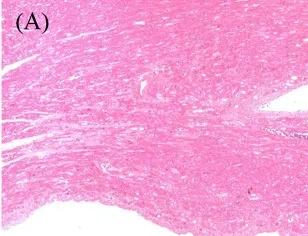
(A,B) The structural changes of this transplant recipient's myocardium, being magnified respectivelyx100 and x400 by light microscope. The myocardium of the specimen from the heart transplant recipient revealed hypertrophy of cardiomyocytes with disordered arrangement; segmental vacuolar degeneration; and myocardial fibers blurring.
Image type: pathology (h&e)